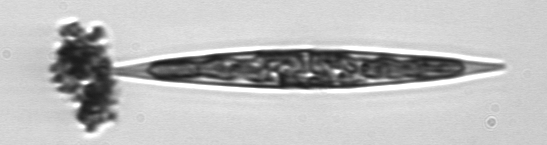
Label: Pleurosigma